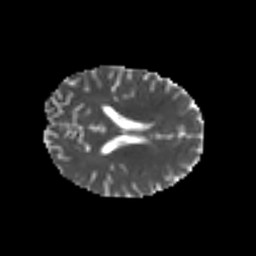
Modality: MD
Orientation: axial
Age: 25
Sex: male
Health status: healthy